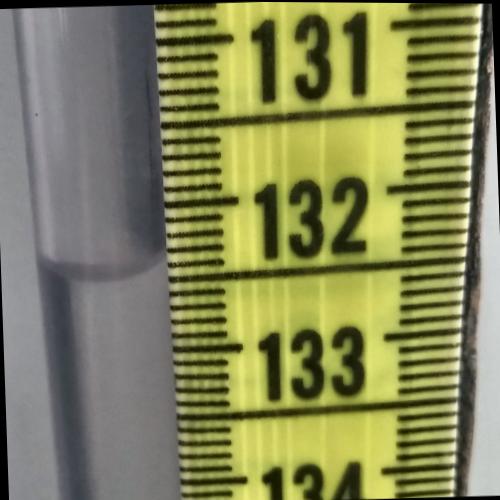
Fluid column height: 132.4 cm